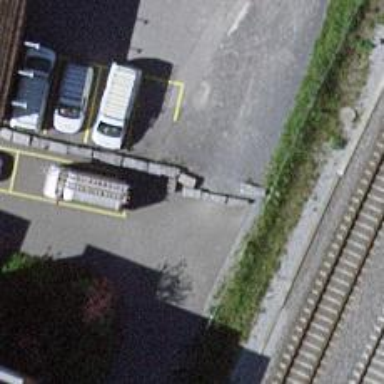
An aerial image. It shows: Wall barrier.